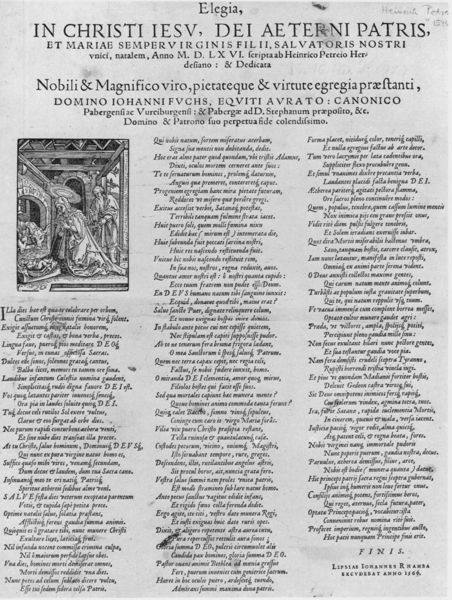
Titel: Elegia, IN CHRISTI IESV, DEI AETERNI PATRIS
Künstler: Hans Brosamer
Standort: Wolfenbüttel
Institution: Herzog August Bibliothek
Schlagwörter: gott, mann, menschen, schwarz, zeichnung, bibel, johannes, bild, blatt, holzschnitt, schrift, papier, graphik, spalten, zahlen, balken, buch, druck, stich, seite, illustration, schwarzweiß, text, zeitung, überschrift, dachstuhl, heiligenschein, fuchs, christus, jesus, gedicht, stall, kanon, zeilen, maria, kupferstich, anbetung, jesu, verse, christi, josef, verkündigung, symbole, krippe, gebälk, latein, einblattdruck, spalte, canon, vers, illustratoin, finis, liste, dei, christkind, marienverehrung, elegia, elegie, kanoniker, patris, aeterni, iesu, canonico, chridti